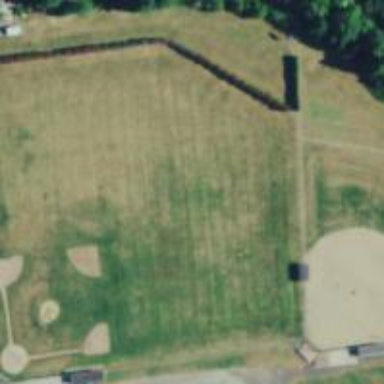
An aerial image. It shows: Baseball pitch for leisure land.